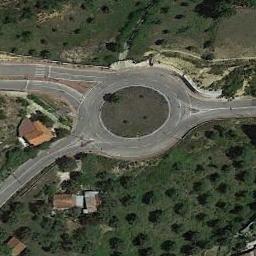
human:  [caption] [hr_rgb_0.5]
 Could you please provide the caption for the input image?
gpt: There are many trees around the roundabout .

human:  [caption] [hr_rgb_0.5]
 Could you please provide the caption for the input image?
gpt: There are several buildings and some trees and a large lawn around the crossroads .

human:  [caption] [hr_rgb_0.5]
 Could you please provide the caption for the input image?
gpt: The roundabout is on the grass next to trees and buildings .

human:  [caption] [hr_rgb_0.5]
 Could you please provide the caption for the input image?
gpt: The roundabout connects three roads and some houses are next to the roundabout .

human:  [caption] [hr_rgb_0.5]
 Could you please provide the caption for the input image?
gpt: There are many green bushes on a meadow beside the roundabout .